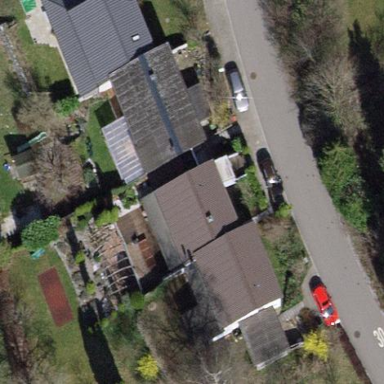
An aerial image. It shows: Terrace building.